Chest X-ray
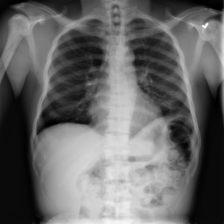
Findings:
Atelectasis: positive
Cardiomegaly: negative
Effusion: negative
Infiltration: negative
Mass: negative
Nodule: negative
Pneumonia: negative
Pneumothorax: negative
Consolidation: negative
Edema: negative
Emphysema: negative
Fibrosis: negative
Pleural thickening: negative
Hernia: negative